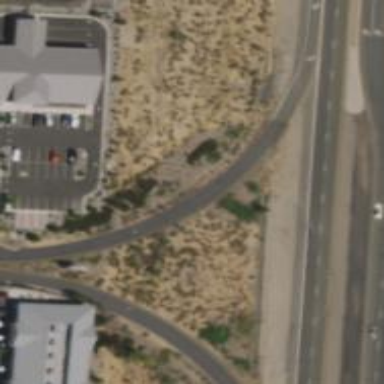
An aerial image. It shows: Asphalt trunk link road.